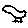
Label: bird